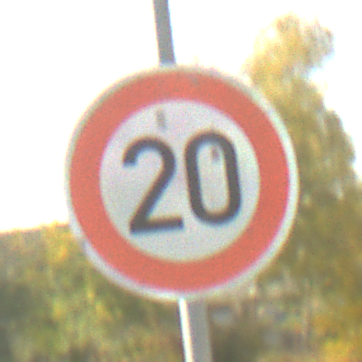
Verkehrszeichen: Geschwindigkeit20
Umgebung: Outdoor, RoadRail
Tageszeit: MorningAfternoon
Wetter: PartlyCloudy
Licht: Natural
Jahreszeit: NotSpecified
Kontrast: HighContrast